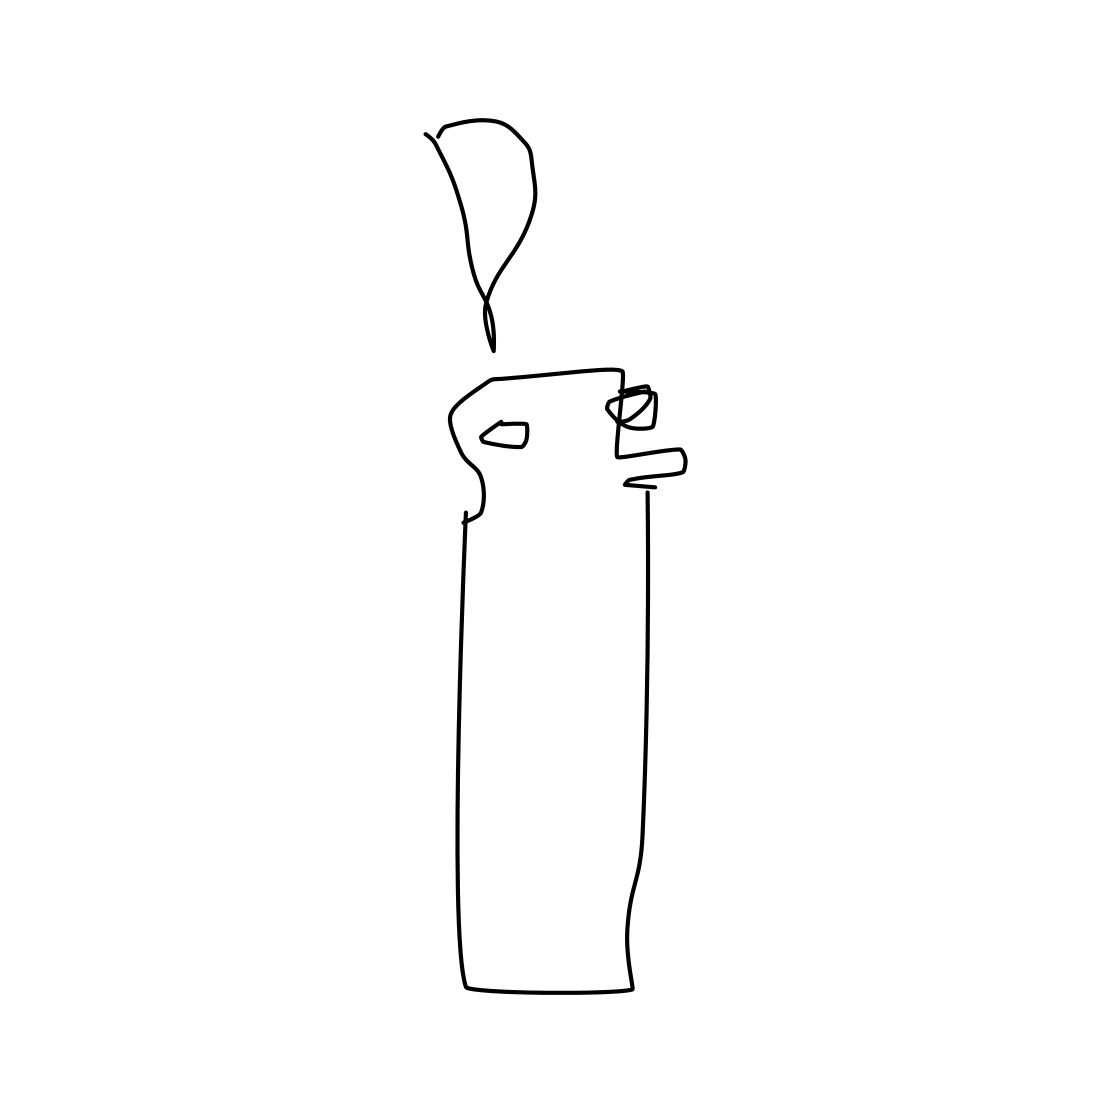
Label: lighter